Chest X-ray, PA view. Patient: 56 years old, sex F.
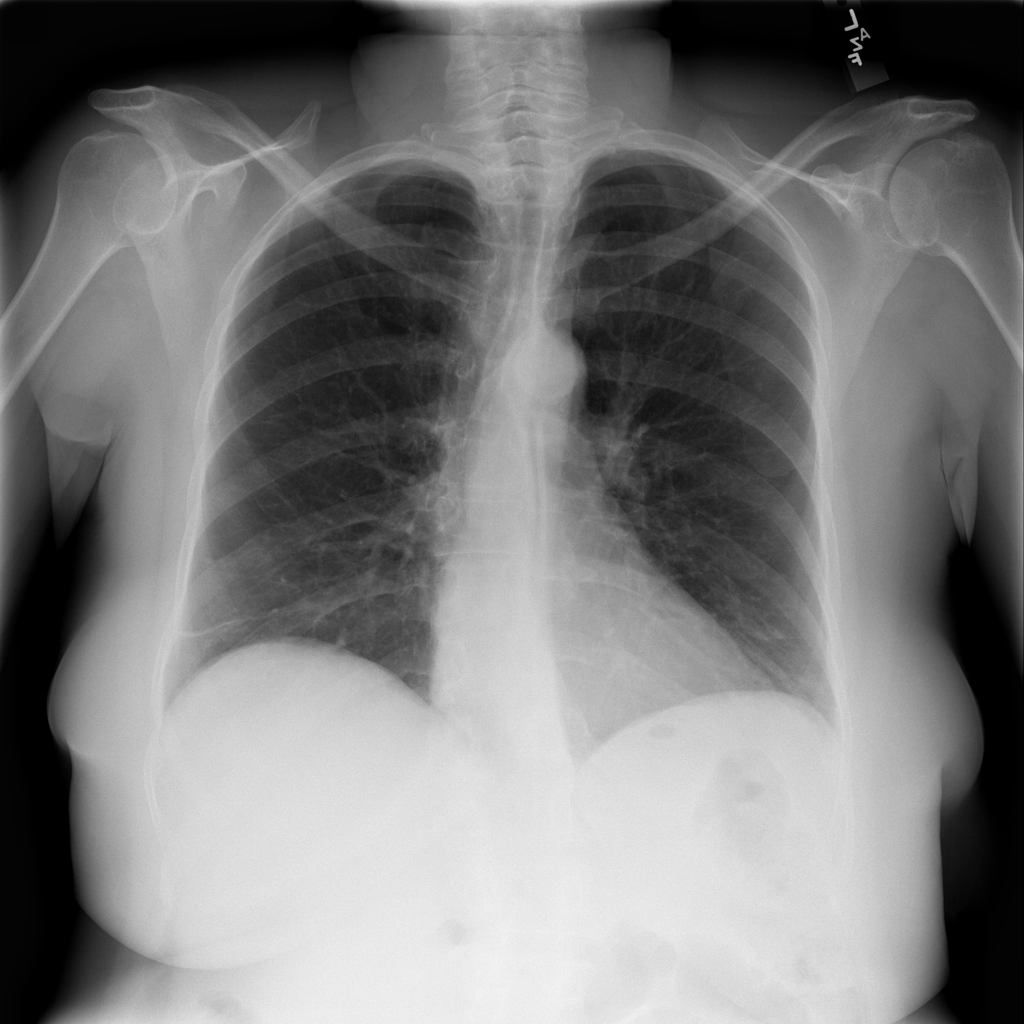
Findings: No Finding